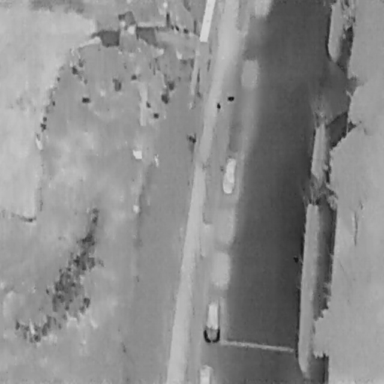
There are three Cars in the infrared image.